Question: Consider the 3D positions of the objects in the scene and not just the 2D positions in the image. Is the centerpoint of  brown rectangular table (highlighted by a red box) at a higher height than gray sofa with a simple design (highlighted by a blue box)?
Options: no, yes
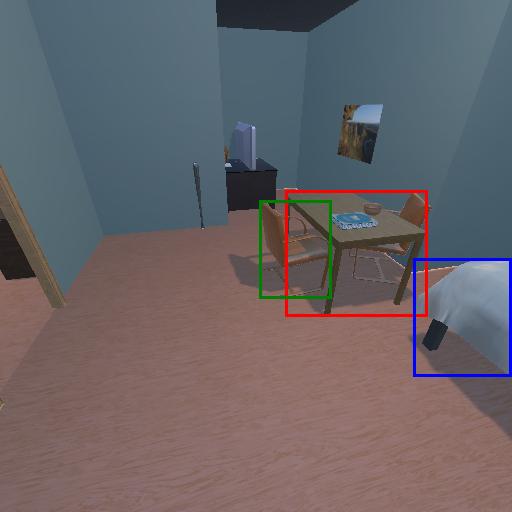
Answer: no